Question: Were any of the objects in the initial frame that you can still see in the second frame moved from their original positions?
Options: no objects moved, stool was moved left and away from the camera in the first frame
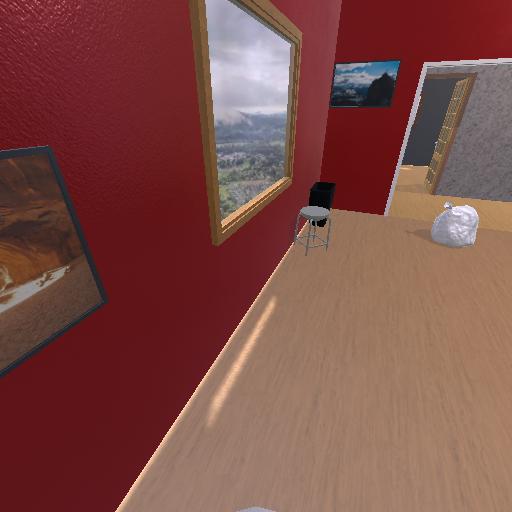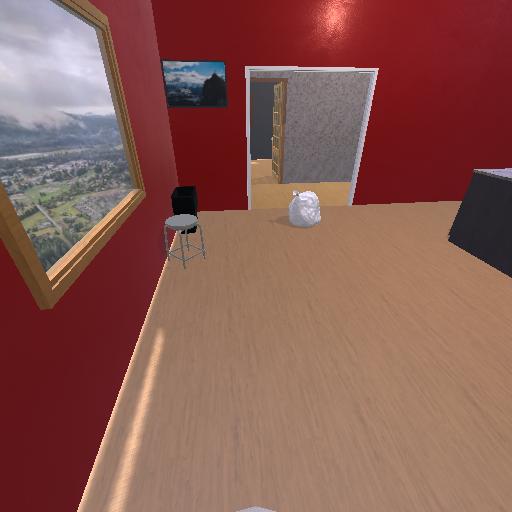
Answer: no objects moved